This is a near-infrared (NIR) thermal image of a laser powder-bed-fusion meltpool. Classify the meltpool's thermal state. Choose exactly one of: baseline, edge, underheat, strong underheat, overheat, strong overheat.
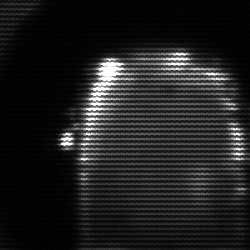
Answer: baseline